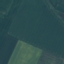
Land use / land cover class: AnnualCrop